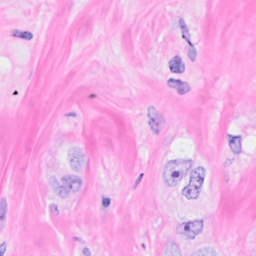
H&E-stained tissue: Breast